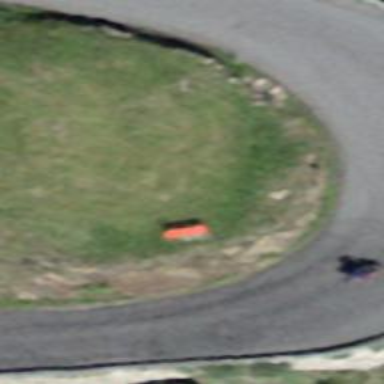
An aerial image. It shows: Bench.